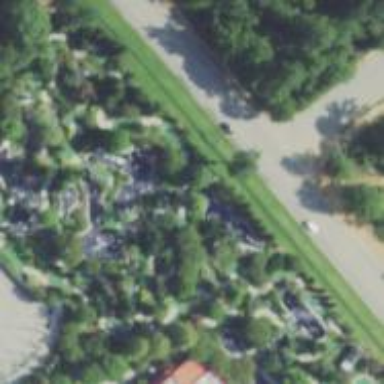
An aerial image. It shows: Miniature golf leisure land.